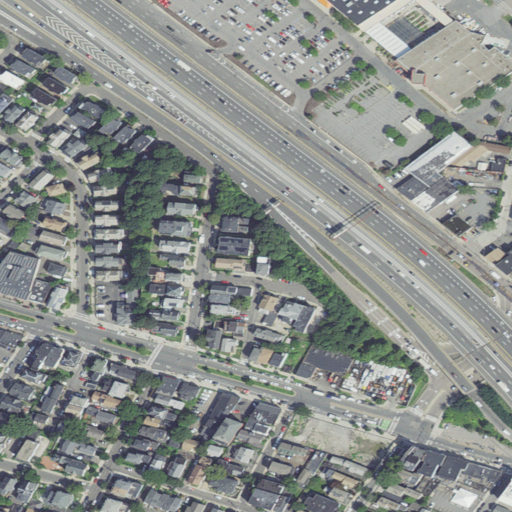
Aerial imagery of mountain in Massachusetts named Mount Benedict containing high intensity development and medium intensity development